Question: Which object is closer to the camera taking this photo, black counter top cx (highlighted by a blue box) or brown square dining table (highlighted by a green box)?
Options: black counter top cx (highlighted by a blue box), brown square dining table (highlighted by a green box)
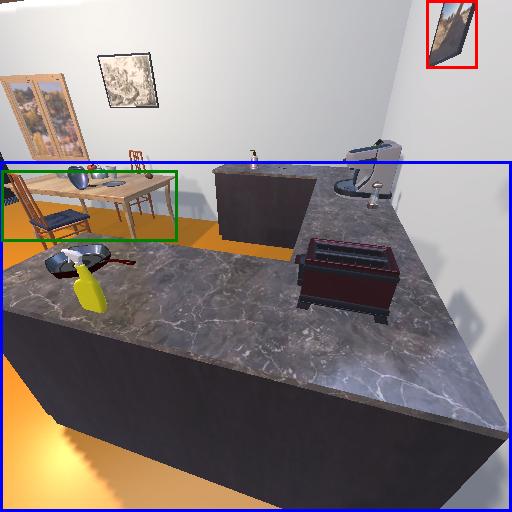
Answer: black counter top cx (highlighted by a blue box)